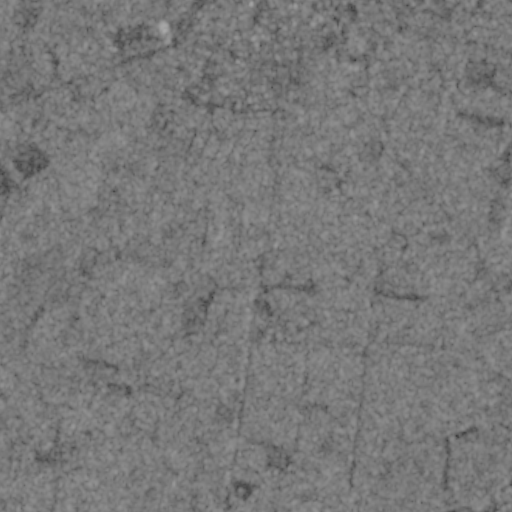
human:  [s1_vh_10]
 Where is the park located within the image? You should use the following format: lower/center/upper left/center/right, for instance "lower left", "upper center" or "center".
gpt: The park is located in the upper center of the image.
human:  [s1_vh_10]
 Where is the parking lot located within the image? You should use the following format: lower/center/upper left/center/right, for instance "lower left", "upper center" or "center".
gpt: The parking lot is located in the upper center of the image.
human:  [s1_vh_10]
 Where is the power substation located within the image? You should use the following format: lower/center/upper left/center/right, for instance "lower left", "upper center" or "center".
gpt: The power substation is located in the upper center of the image.
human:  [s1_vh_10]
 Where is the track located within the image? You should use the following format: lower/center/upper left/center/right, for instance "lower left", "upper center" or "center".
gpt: There is no track in the image.

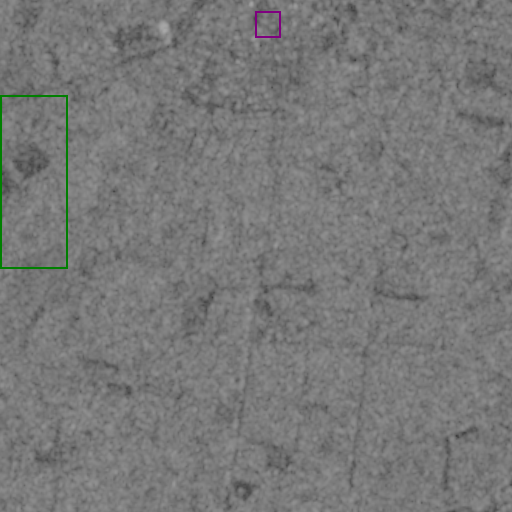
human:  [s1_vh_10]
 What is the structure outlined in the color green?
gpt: The structure outlined in green is a crop field.
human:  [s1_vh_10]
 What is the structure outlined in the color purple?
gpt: The structure outlined in purple is a park.
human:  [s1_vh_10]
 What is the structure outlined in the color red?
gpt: There is no red outline.